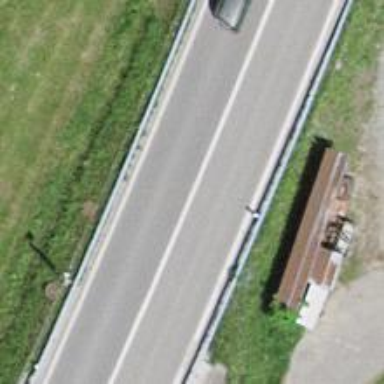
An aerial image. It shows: This is trunk highway with motorroad.